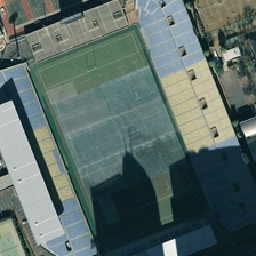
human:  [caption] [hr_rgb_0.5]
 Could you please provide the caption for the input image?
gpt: There are many small parking lots around the green stadium.

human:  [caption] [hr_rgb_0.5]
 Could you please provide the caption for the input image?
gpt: Many small parking lots around the green stadium.

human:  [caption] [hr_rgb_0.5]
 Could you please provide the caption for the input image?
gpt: many small parking spaces around the green stadium.

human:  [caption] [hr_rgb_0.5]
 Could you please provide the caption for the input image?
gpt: There are lots of small parking lots around the green stadium.

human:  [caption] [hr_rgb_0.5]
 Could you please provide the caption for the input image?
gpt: Many small parking lots to the REDOR of the green stadium.